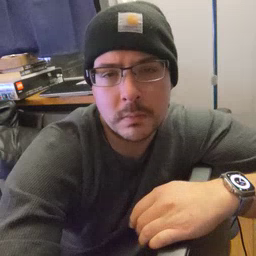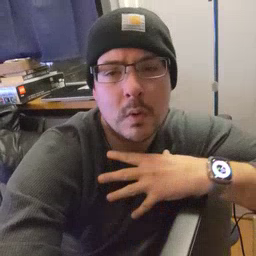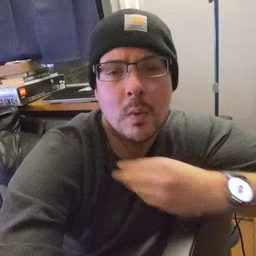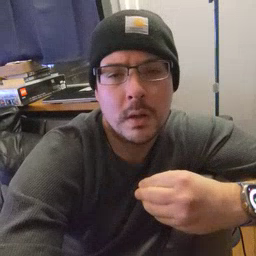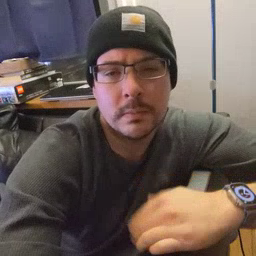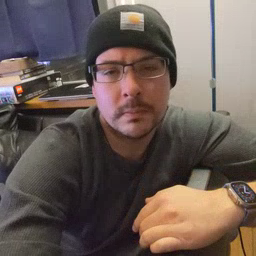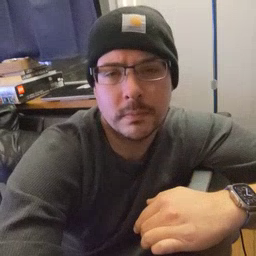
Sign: white